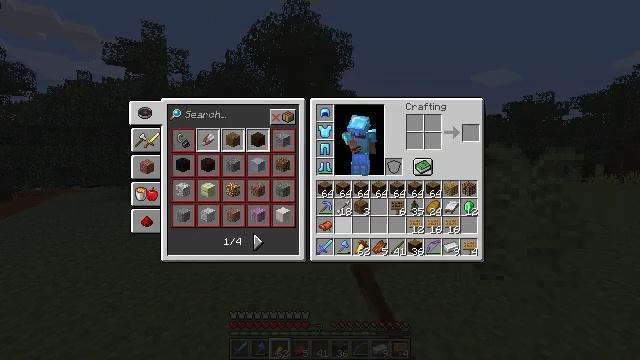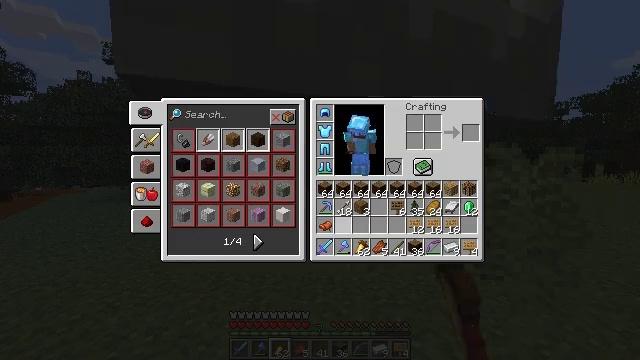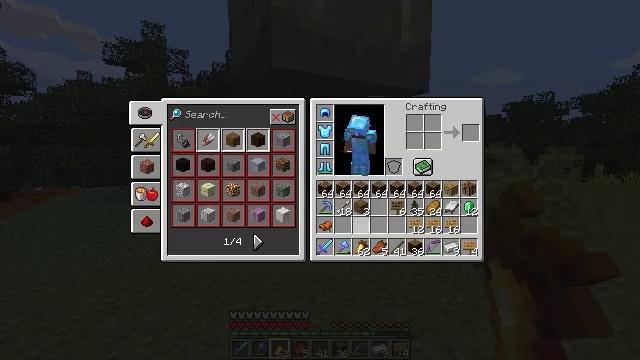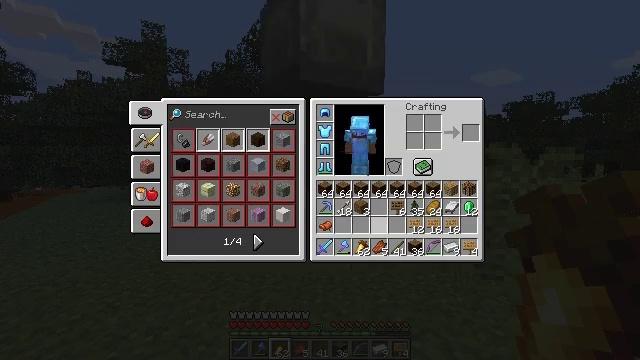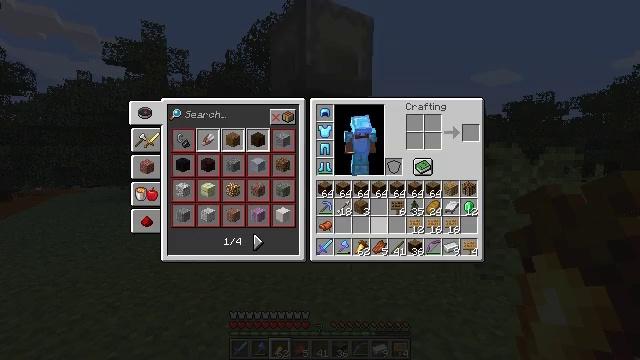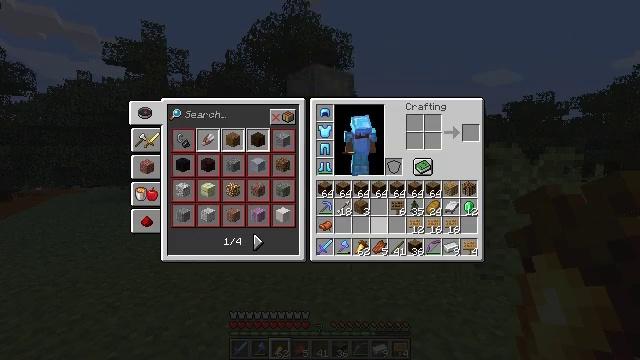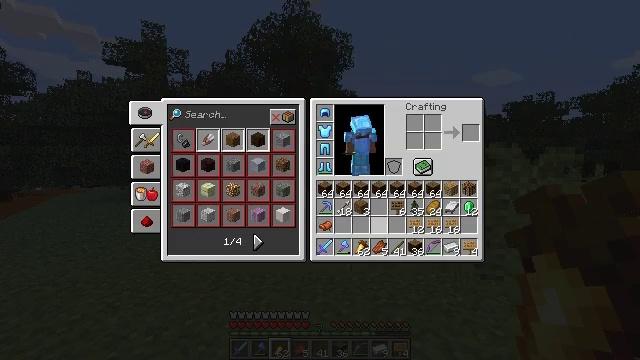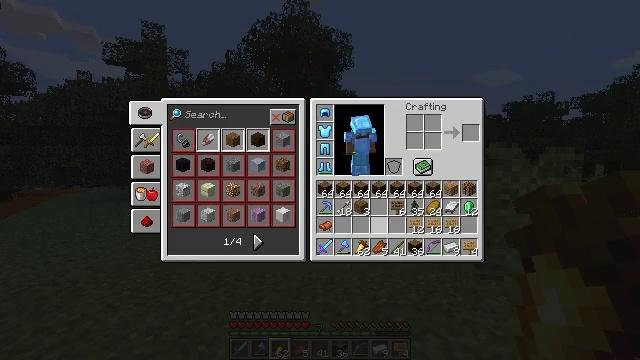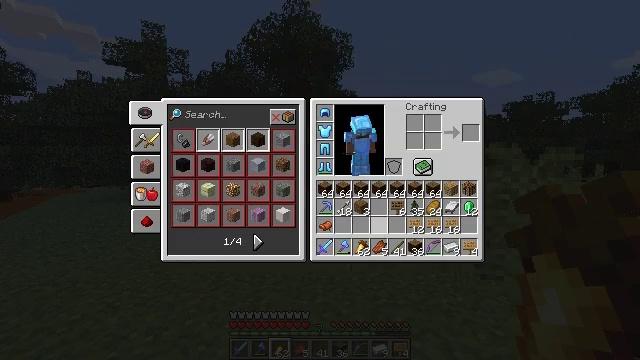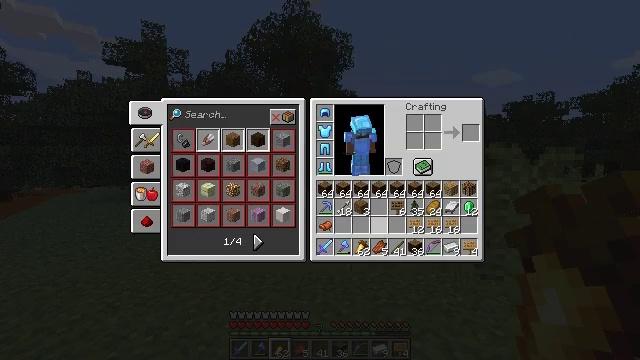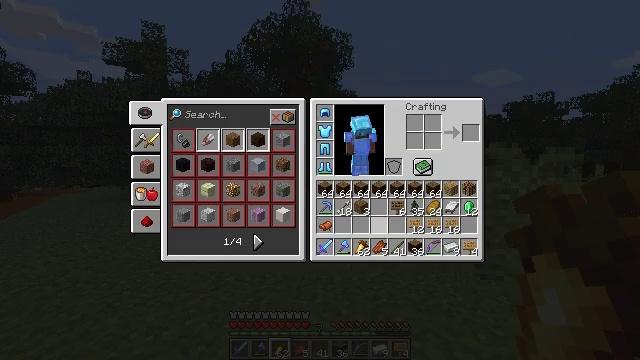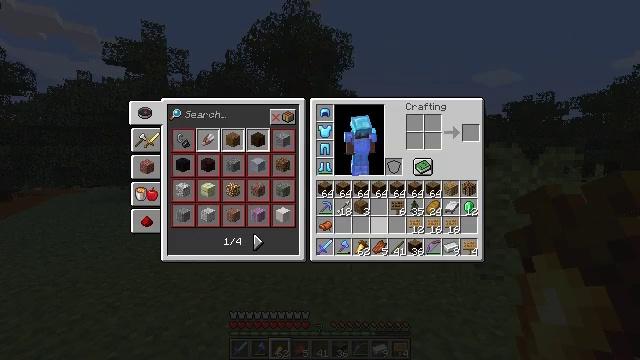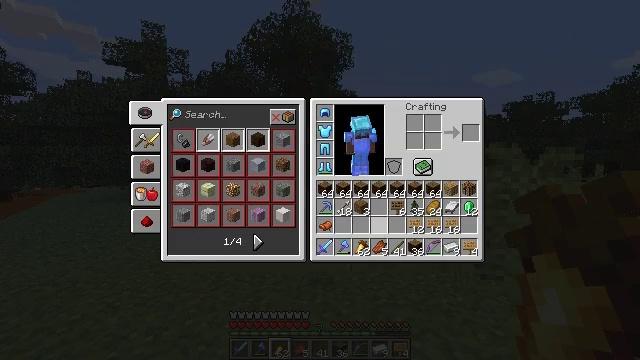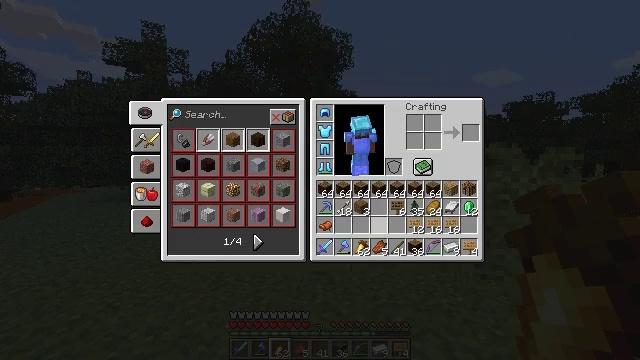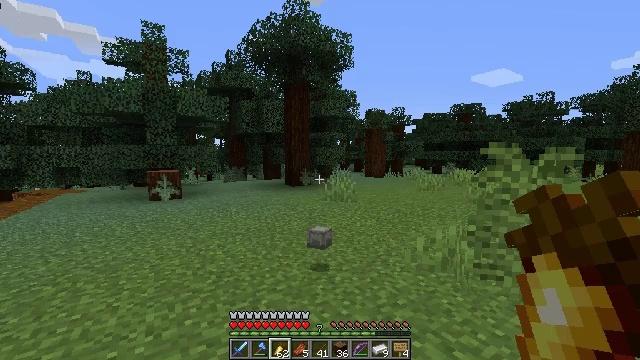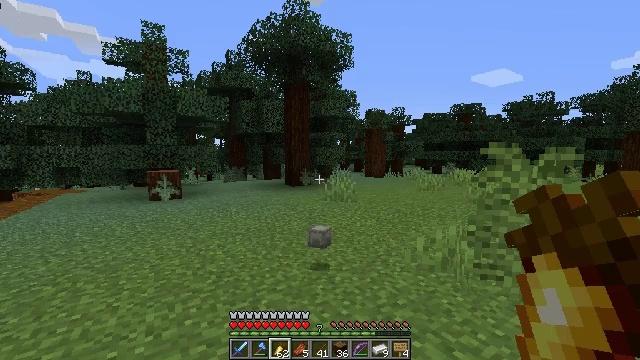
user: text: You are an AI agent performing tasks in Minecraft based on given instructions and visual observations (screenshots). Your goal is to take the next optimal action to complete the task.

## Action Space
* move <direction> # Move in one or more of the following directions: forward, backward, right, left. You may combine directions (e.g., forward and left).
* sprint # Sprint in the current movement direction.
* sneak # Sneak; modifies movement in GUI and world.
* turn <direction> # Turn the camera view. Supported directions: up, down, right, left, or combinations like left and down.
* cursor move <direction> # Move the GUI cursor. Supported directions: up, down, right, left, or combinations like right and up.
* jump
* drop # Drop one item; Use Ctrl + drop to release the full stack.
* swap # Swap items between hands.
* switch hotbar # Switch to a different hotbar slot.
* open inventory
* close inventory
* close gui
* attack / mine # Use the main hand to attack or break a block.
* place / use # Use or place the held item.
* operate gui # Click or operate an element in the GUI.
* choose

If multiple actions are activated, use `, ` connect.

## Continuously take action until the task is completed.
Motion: motion action
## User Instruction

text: Drop a spruce sign.
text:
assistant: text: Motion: sprint, open gui
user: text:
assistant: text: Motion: sprint, cursor move right
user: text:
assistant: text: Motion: sprint, cursor move right
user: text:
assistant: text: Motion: sprint
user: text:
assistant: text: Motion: sprint
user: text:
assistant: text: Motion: no_op
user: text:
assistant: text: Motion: no_op
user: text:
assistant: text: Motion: no_op
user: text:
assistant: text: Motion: no_op
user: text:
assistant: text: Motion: no_op
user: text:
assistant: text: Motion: no_op
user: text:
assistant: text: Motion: no_op
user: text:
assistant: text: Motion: no_op
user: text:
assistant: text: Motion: no_op
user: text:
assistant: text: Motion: close gui
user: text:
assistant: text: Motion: open inventory
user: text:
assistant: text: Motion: open inventory
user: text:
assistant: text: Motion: no_op
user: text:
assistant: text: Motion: turn left and down
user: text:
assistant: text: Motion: turn down
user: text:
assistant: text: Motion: turn left and down
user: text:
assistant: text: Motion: turn down
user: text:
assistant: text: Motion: turn left and down
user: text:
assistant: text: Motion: no_op
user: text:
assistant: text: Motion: no_op
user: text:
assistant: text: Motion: no_op
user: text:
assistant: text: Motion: no_op
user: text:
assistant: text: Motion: no_op
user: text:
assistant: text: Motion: no_op
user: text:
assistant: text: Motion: no_op